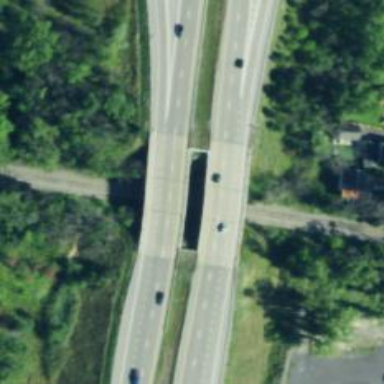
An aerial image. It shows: Primary link highway crossing bridge.